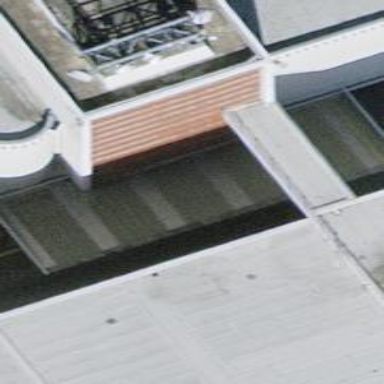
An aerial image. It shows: Close-up view of roof part of building.